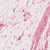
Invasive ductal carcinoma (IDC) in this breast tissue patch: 0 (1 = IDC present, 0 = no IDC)